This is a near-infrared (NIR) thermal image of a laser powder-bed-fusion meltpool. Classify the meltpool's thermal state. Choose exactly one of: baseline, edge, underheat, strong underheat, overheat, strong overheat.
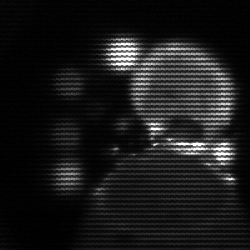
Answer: edge